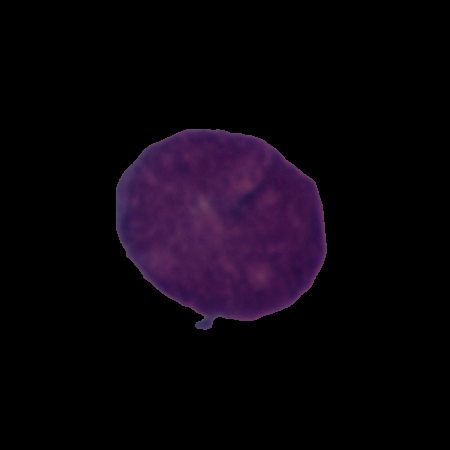
Label: cancer